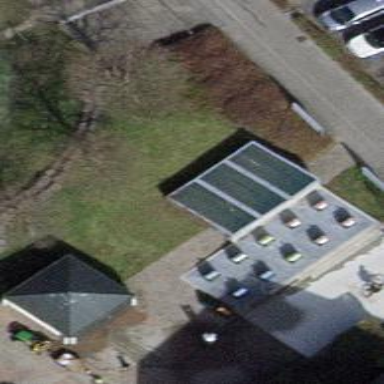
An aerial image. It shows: Service building.